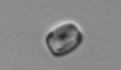
Label: Thalassiosira